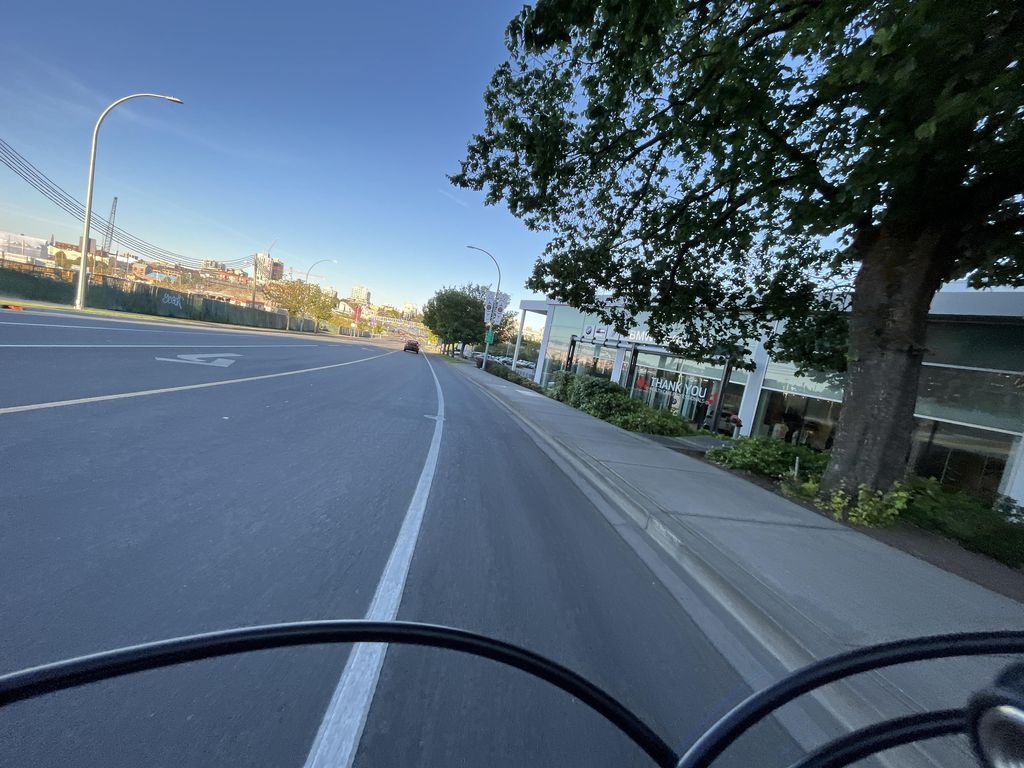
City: victoria